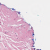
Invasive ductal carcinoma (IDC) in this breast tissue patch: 0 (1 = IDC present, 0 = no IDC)